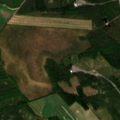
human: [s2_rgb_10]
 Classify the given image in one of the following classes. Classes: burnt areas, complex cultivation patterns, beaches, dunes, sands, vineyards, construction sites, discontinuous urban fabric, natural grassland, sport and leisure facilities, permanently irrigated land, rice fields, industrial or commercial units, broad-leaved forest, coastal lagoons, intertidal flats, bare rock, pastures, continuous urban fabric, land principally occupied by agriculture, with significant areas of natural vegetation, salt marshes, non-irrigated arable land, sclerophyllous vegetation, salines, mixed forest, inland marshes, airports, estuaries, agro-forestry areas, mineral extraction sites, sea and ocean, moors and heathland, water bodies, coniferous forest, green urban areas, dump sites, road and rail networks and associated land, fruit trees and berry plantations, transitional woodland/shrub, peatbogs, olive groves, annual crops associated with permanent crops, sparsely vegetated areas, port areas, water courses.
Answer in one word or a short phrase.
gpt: non-irrigated arable land, coniferous forest, mixed forest, transitional woodland/shrub